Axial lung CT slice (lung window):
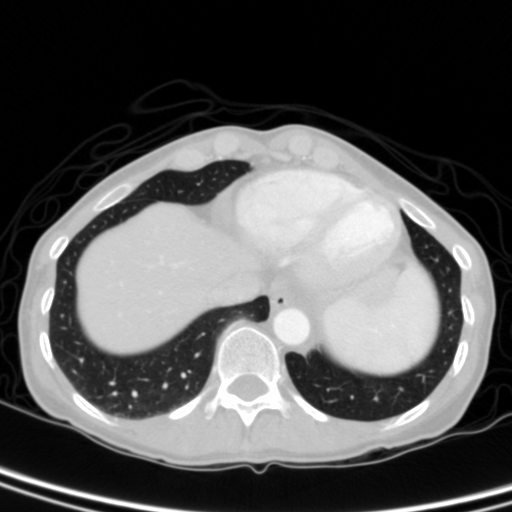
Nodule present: no